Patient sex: M
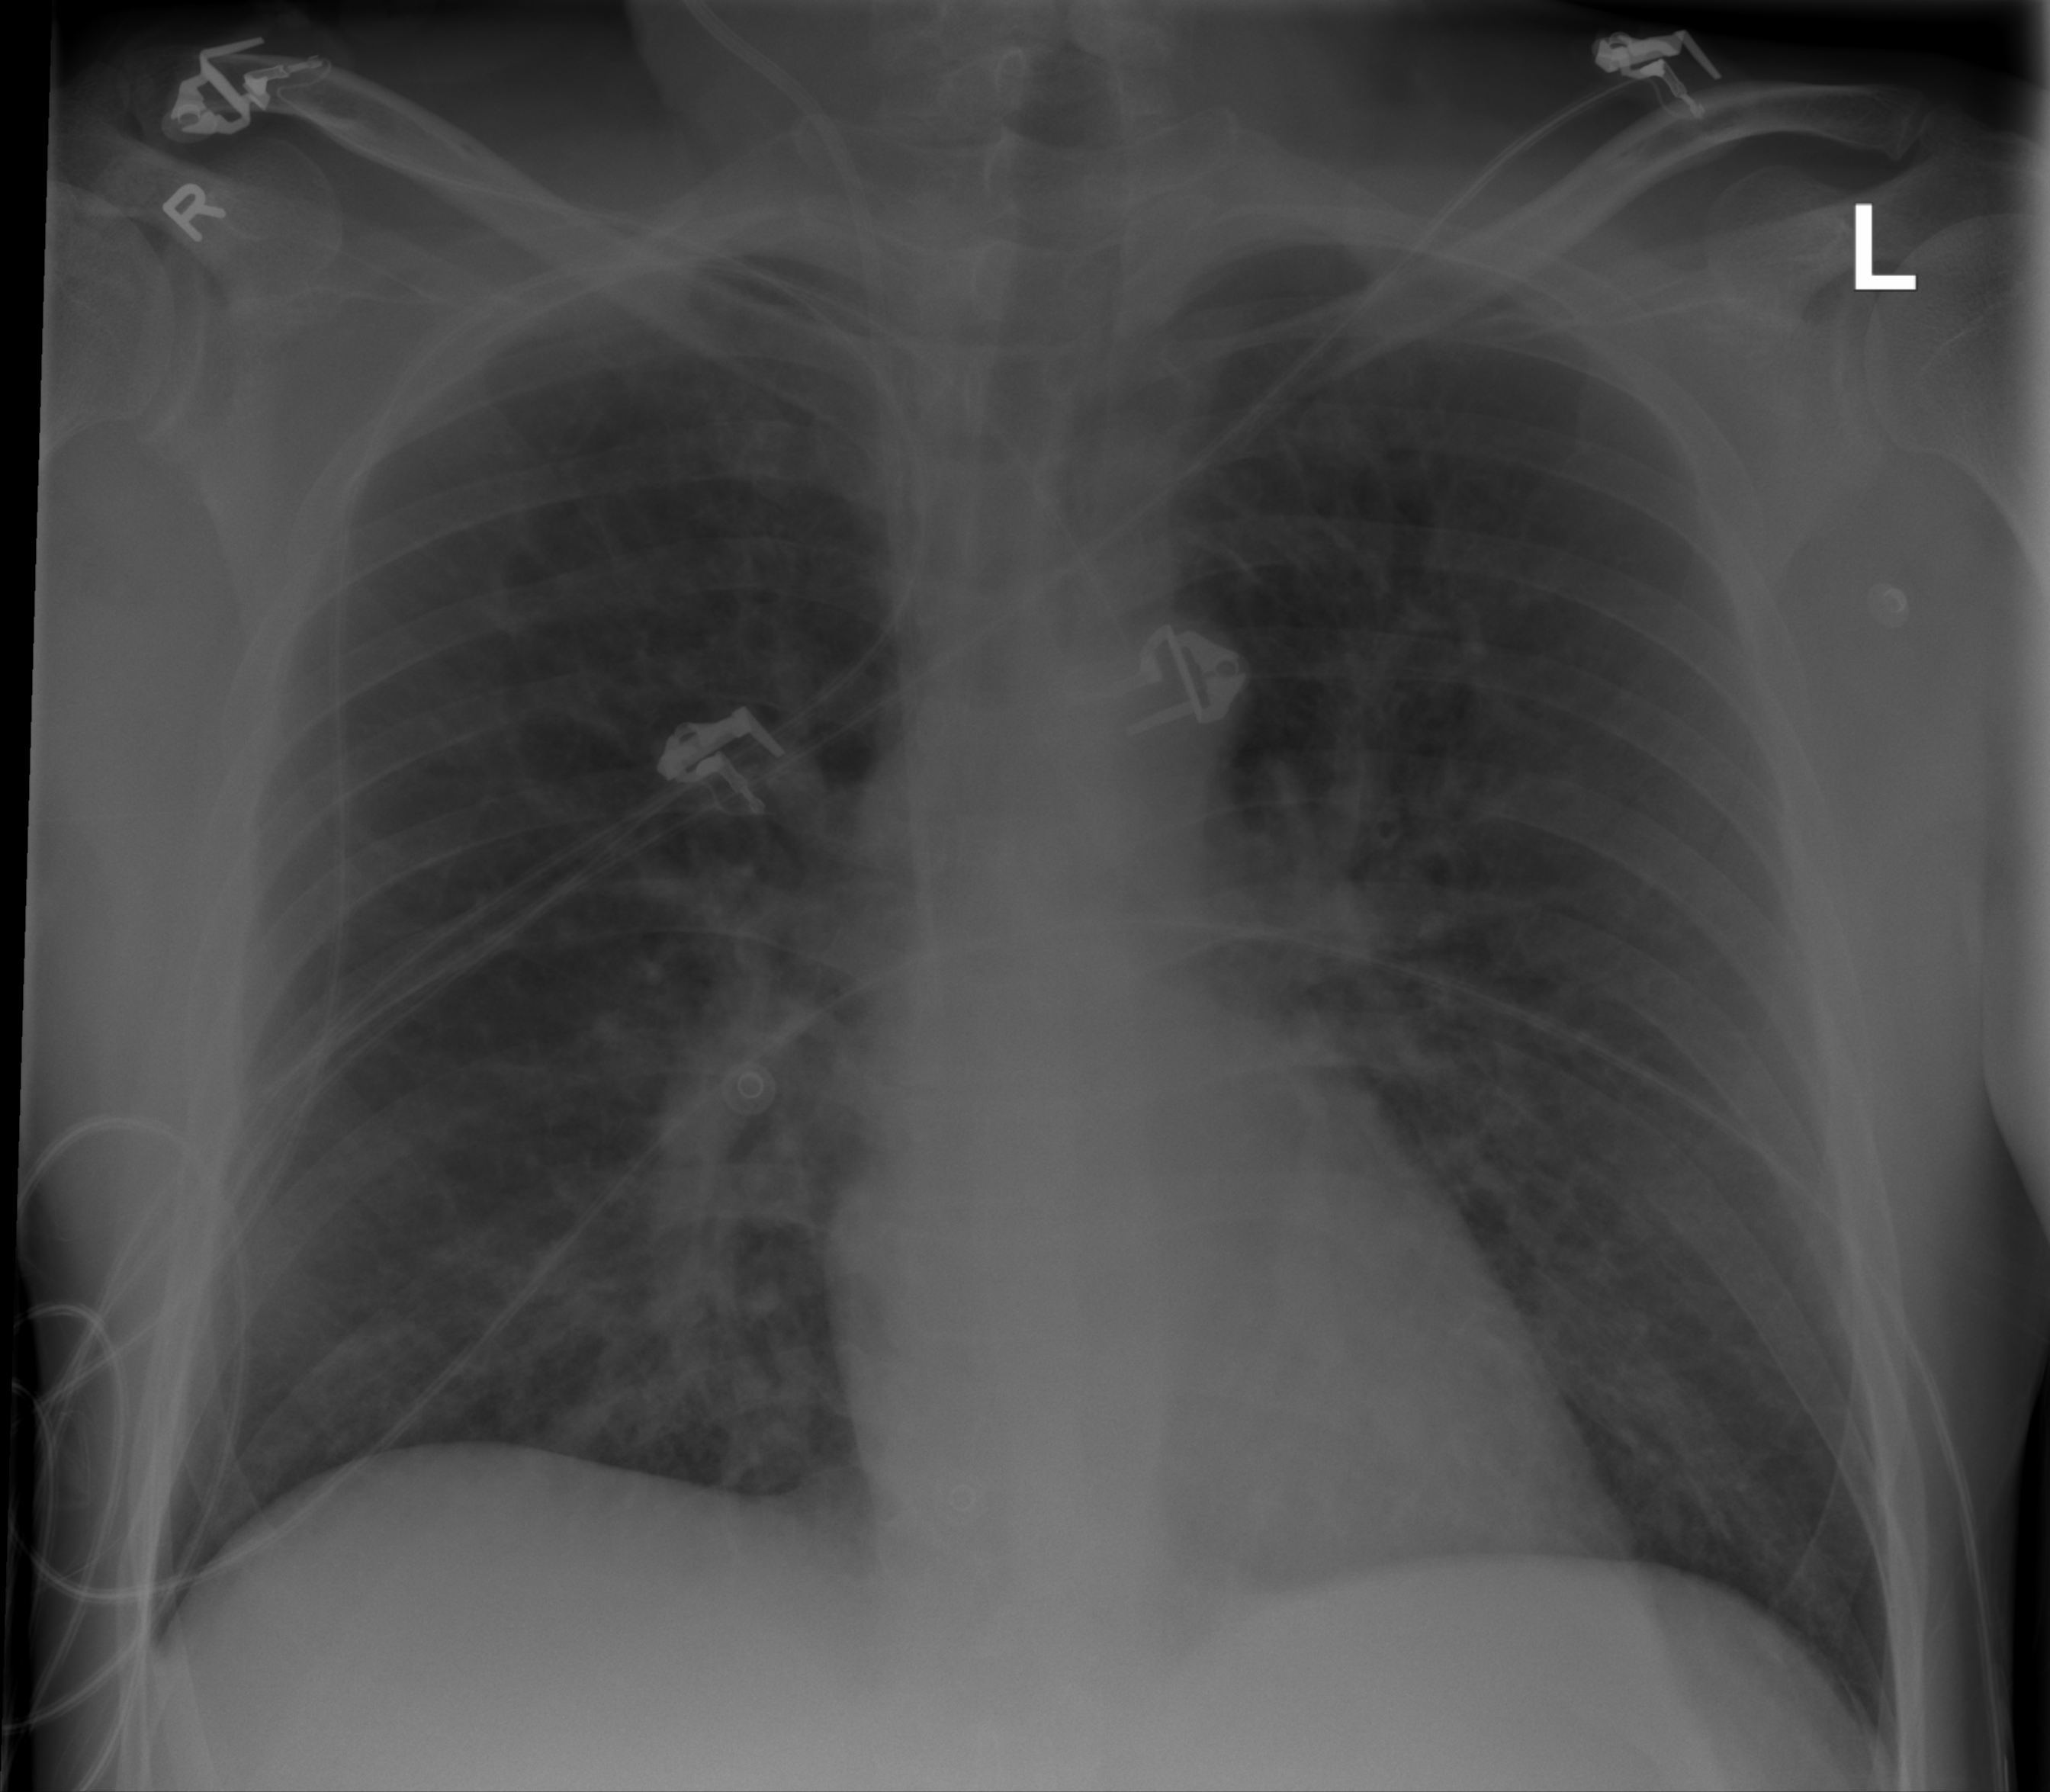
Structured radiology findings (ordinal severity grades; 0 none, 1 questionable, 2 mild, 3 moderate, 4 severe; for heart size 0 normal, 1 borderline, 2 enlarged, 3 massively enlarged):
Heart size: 0
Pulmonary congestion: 1
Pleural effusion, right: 0
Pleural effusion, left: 0
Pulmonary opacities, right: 2
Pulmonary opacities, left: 2
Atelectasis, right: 0
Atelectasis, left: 0